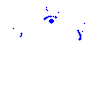
Particle: electron